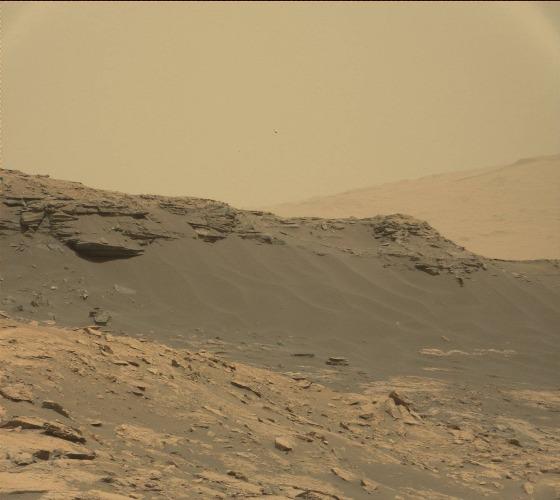
Terrain classes present: Bedrock, Gravel / Sand / Soil, Rock, Shadow, Sky / Distant Mountains